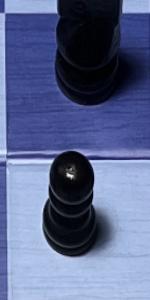
Label: Pawn_Black